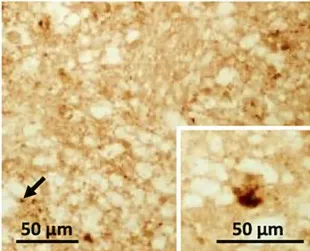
Histological and immunohistochemical features. (D) Immunohistochemistry showing PrP granules (arrow) and dispersed deposits of larger PrP aggregates (inset). Putamen. Antibody: 3F4.
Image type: pathology (immunostaining)